Question: I have the following javascript :-
'''
<script language="javascript" type="text/javascript">
function HideandUNhideObj(ThisObj){
nav=document.getElementById(ThisObj).style
if(nav.display=="none"){
nav.display='block';
}else{
nav.display='none';
}
}
</script>
'''
And I have the following HTML code for the menus and sub menus
'''
<ul>
<li><a href="#" onclick="HideandUNhideObj('div1');">Menu 1</a>
<div style="display: none;" id="div1">
<ul>
<li><a href="#">Submenu 1</a></li>
<li><a href="#">Submenu 2</a></li>
<li><a href="#">Submenu 3</a></li>
<li><a href="#">Submenu 4</a></li>
</ul>
</div>
</li>
</ul>
<ul>
<li><a href="#" onclick="HideandUNhideObj('div2');">Menu 2</a>
<div style="display: none;" id="div2">
<ul>
<li><a href="#">Submenu 1</a></li>
<li><a href="#">Submenu 2</a></li>
<li><a href="#">Submenu 3</a></li>
<li><a href="#">Submenu 4</a></li>
</ul>
</div>
</li>
</ul>
'''
But on one click makes a submenu appear and clicking it again hides it.
I need to hide the sub menus, when we click on the next menu. Only one Menu should open the sub menus in it.
Now, I can open two menus, having its sub menus in it, and on clicking the menu only, will hide those.
Please help.
The sample menu I created :-

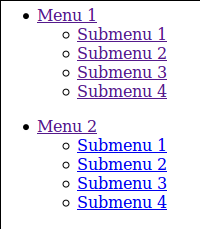
Answer: In case you have more than just 2 submenus, the @Ashish's answer is not very scalable.
I've played a little bit wit your code and got something like this <URL> :
'''
function HideandUNhideObj(submenuId){
hideAllSubmenus();
showSubmenu(submenuId);
}
function hideAllSubmenus() {
var submenus = document.getElementsByClassName("submenu");
for (var i = 0; i < submenus.length; ++i) {
var submenu = submenus[i];
hideSubmenu(submenu);
}
}
function hideSubmenu(elem) {
elem.style.display = "none";
}
function showSubmenu(submenuId) {
document.getElementById(submenuId).style.display = "block";
}
'''
I changed the handler so it firstly closes all submenus, and then opens the necessary one.
Also consider using jQuery or similar library, if you work with JS a lot in your app - it will simplify things a lot.
P.S. Also you may consider refactoring your code:
1. Nowadays there is no need to use language attribute for script tag. it's obsolete
2. use var when declare local variables. explanation